Question: I have found what I think is peculiar behavior in Android 3.x (Gingerbread) for the Android tablet. I have been able to recreate the issue on the Galaxy tab and on the emulator.
Other versions of the OS running the EXACT code work fine. Here's the detail:
'''
Document dom = db.parse(new InputSource(new StringReader(response)));
Element root = dom.getDocumentElement();
NodeList items = root.getElementsByTagName("root"); // this is the org.w3c.dom.Element.getElementsByTagName
items.getLength() >>>> is Always 0 on Android 3.x
'''
But the expected list count on all other versions 2.1 and higher (obviously excluding 3.x versions) is returned.
The xml that is being parsed is:

verbatim! Again, same exact source code works fine on Android versions 2.1, 2.2, 2.3 and 4.0 but NOT versions 3.0 or 3.1
Any suggestions, explanations or resolutions would are all very much appreciated!
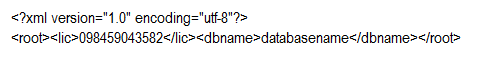
Answer: No one - really!
I have found a consistent methodology that works for all versions of Android. One caveat, it requires you to develop your own xpath class:
<URL>
I will continue to look for an xpath solution that works for all versions of the Android OS. If I find it, I will update this thread.
Cheers
Android Addict